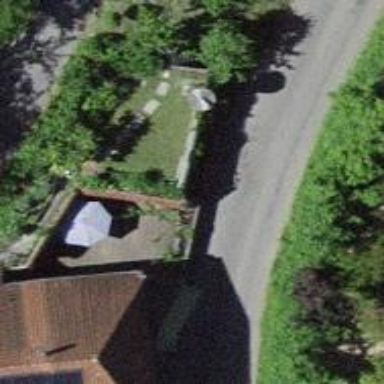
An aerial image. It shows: Garage.